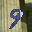
Label: 9